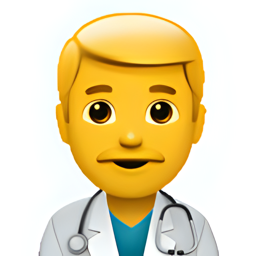
Name: male health worker
Emoji: 👨‍⚕️
Group: People & Body
Sub-group: person-role